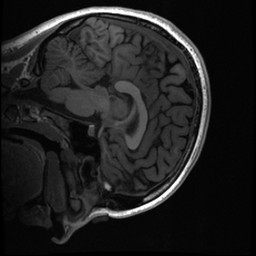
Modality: T1w
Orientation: sagittal
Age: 18
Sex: female